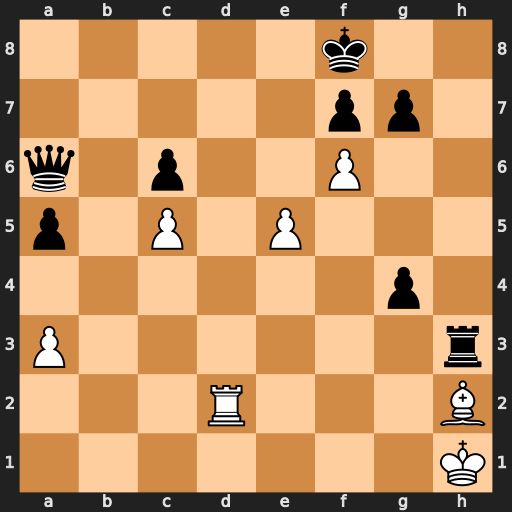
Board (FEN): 5k2/5pp1/q1p2P2/p1P1P3/6p1/P6r/3R3B/7K
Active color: w
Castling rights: -
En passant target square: -
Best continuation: Rd8#